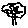
Label: tree